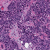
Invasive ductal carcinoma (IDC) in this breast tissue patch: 1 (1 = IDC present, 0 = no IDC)